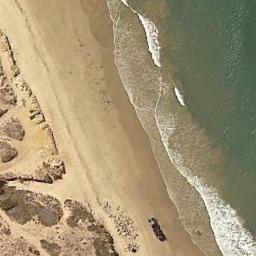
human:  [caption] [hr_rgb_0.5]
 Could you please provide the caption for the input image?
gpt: The beach consists of green seawater and a yellow coast with some rocks .

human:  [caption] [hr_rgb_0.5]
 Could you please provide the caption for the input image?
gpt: The beach with khaki sand and some dirt slopes on the beach .

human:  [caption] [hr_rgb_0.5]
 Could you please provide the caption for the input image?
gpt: Green ocean and golden beach and grass .

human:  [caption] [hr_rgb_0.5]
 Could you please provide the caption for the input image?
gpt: There aren't many green plants near the beach .

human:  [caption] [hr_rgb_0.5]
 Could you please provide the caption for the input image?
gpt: There are water marks on the beach .